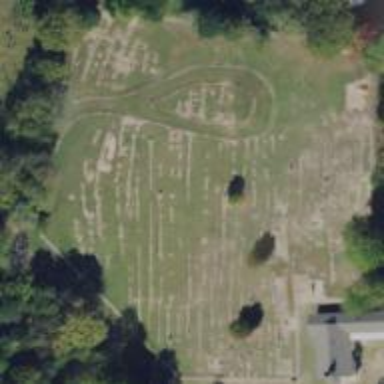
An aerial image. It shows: Cemetery.